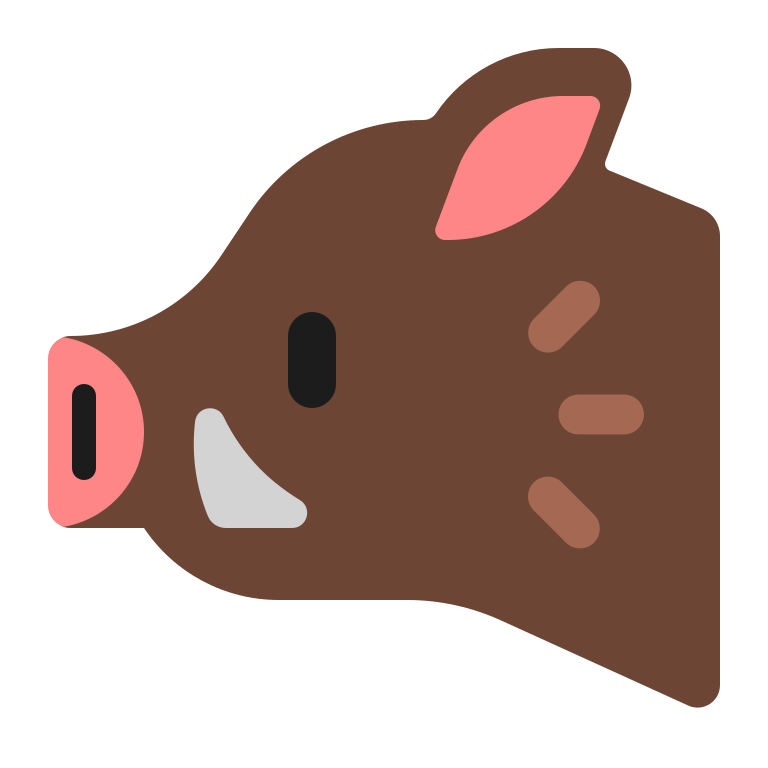
boar flat